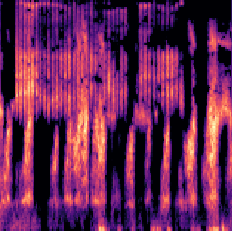
Sound class: Frog